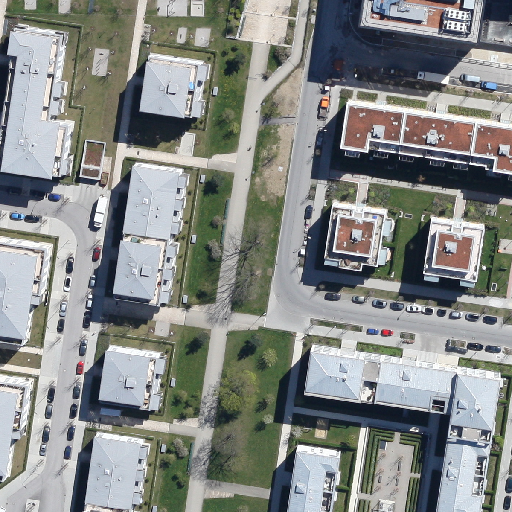
Referring expression: building along the road